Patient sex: F
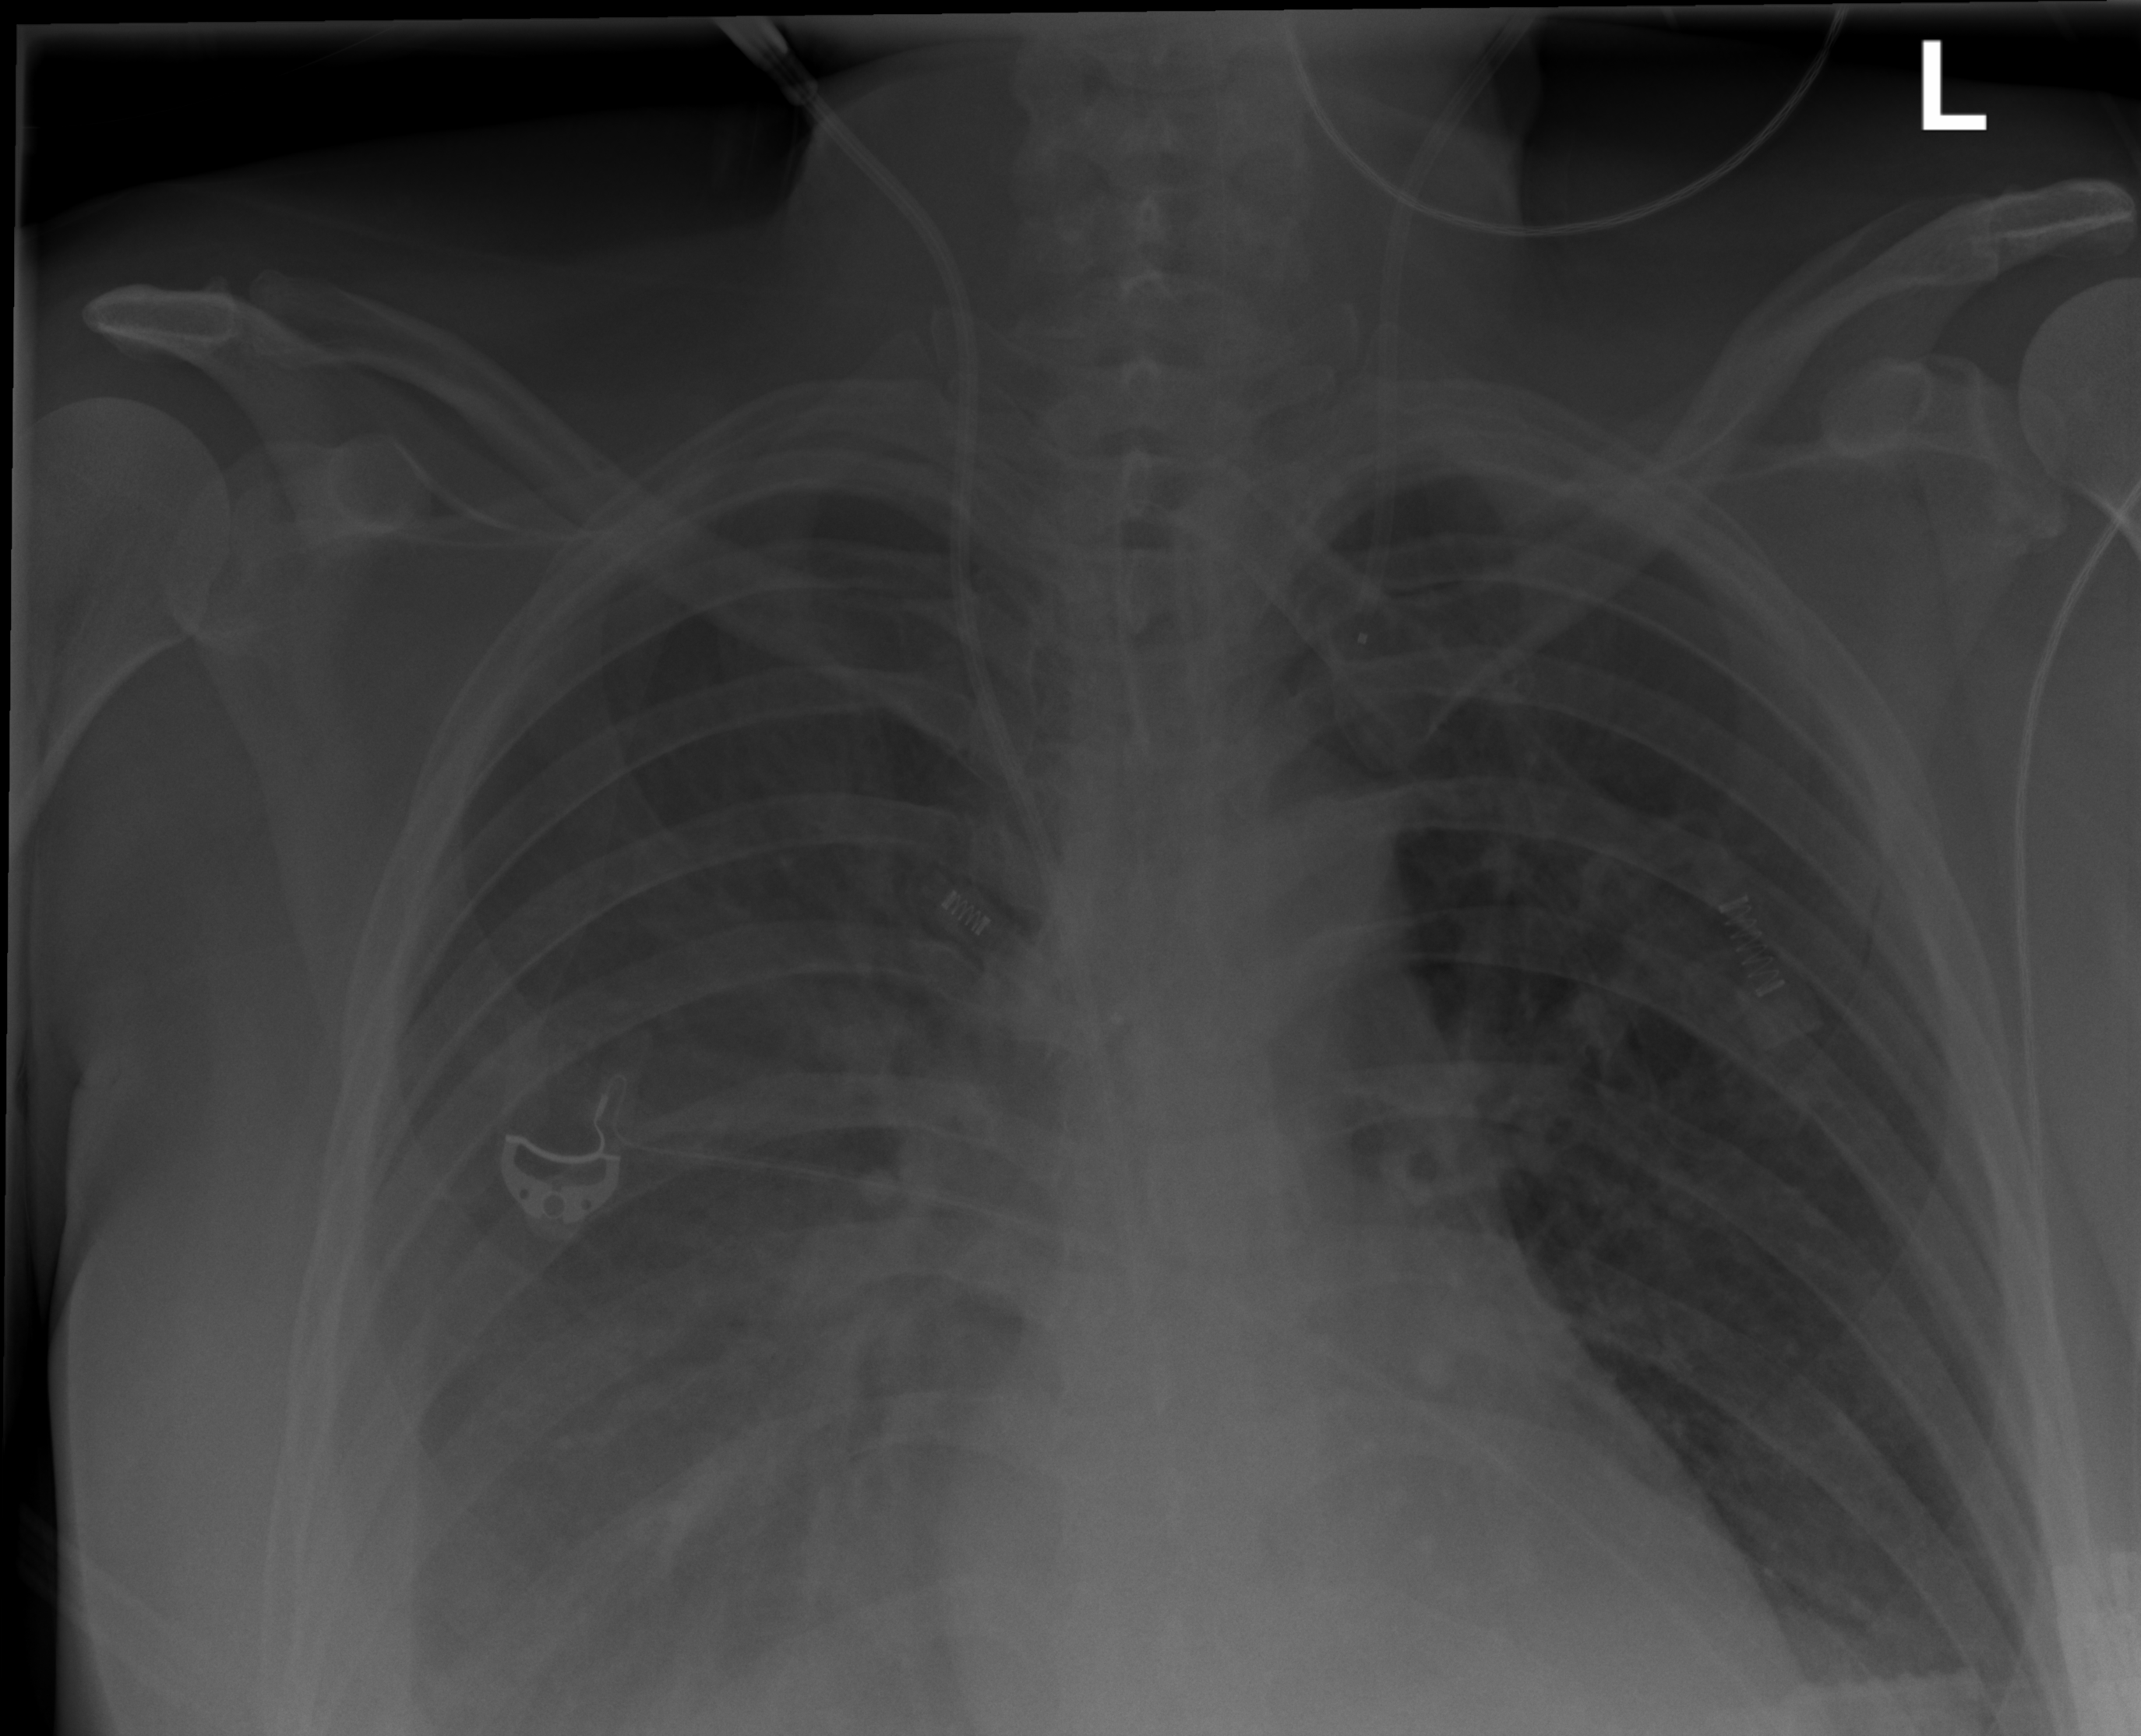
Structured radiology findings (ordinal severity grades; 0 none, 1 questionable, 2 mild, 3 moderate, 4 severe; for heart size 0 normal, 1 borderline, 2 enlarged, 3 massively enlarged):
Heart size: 0
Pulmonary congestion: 3
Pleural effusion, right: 3
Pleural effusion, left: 0
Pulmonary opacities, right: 2
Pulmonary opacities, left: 2
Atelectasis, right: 2
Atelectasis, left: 0